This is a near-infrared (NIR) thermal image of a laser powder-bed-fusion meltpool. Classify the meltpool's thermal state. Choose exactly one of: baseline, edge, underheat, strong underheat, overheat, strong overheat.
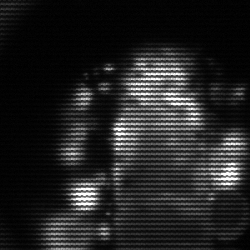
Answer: strong underheat